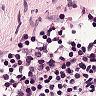
Metastatic tissue present: no